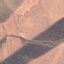
Label: AnnualCrop